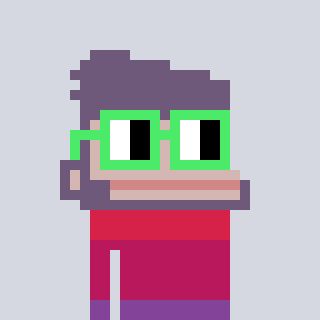
a pixel art character with square light green glasses, a ape-shaped head and a purple-colored body on a cool background